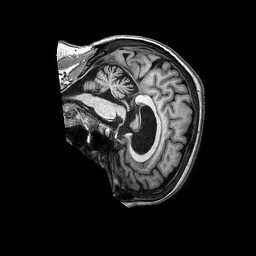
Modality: T1w
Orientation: sagittal
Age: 67
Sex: female
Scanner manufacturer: philips
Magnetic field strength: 3 T
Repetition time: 0.006626 s
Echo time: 0.002984 s